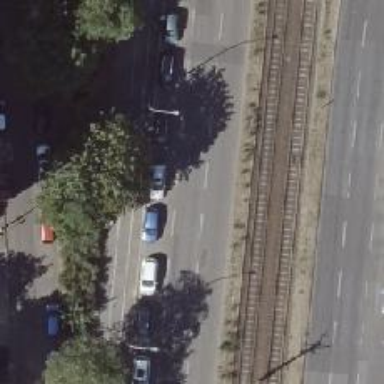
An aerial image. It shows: Footway.